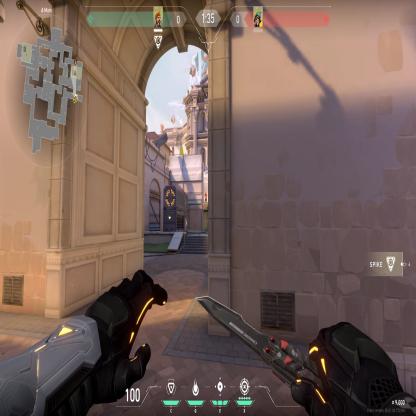
Label: enemy